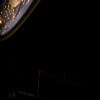
Label: space